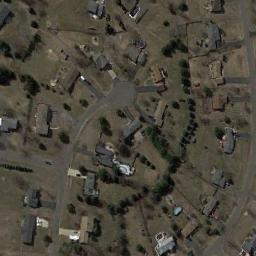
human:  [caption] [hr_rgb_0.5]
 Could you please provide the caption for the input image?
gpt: The medium residential area has lots of neatly arranged houses and some trees .

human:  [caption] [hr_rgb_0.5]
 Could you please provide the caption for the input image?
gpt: The houses in the mid-sized residential area are all red .

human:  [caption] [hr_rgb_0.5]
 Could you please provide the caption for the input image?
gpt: The medium residential is on the bare land next to the road .

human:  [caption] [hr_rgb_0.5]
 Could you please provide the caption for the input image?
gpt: Many buildings of different shapes are in medium residential area .

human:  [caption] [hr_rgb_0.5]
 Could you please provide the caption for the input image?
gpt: There are many brown buildings on brown lawns on the medium residential area .